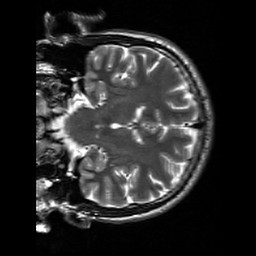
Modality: T2w
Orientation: coronal
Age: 29
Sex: male
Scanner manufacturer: siemens
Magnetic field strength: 3 T
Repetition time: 7 s
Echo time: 0.09 s